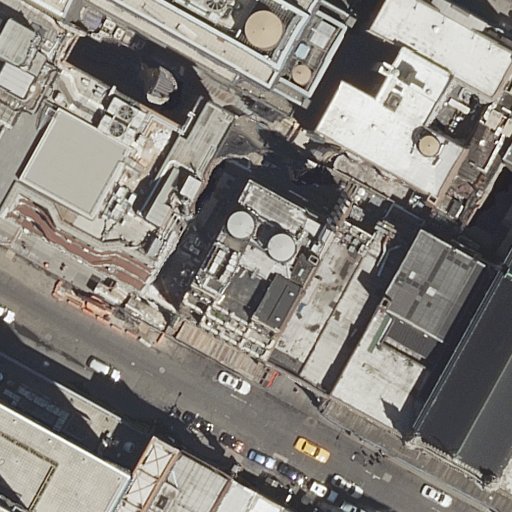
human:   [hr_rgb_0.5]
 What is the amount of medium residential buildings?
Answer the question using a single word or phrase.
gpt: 7

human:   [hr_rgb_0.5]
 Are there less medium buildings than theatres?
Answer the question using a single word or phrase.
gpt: no

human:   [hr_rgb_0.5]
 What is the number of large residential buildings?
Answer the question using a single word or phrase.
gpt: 3

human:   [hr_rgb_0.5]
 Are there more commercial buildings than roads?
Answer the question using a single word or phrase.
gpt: no

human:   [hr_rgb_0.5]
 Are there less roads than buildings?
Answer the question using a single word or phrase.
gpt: yes

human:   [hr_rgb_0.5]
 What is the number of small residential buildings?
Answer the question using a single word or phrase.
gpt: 3

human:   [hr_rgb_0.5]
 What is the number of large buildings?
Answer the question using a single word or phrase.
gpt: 4

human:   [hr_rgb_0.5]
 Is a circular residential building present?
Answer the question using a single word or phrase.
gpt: no

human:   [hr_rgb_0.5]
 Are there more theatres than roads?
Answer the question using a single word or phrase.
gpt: no

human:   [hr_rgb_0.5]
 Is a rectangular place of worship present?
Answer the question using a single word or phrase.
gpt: yes

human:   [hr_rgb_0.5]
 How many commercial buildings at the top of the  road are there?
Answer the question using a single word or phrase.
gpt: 0

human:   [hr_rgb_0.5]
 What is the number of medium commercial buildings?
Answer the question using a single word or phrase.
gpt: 0

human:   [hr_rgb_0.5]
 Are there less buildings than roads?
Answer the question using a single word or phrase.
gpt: no

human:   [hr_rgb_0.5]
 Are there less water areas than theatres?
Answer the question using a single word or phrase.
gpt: yes

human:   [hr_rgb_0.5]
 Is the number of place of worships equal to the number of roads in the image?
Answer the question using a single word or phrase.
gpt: yes

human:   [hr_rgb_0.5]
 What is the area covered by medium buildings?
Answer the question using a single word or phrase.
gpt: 1979m2

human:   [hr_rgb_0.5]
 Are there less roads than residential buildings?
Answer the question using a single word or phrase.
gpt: yes

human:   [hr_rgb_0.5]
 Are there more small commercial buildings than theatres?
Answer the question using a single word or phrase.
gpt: no

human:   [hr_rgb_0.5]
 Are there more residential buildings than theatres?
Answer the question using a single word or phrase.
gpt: yes

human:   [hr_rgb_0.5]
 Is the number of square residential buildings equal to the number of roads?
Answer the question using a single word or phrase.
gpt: no

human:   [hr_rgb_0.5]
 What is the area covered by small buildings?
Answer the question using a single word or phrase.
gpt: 120m2

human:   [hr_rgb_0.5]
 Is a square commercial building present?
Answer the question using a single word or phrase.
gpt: no

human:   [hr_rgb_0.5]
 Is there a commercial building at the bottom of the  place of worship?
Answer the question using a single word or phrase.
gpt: no

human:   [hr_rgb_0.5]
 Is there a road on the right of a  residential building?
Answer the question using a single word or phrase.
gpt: yes

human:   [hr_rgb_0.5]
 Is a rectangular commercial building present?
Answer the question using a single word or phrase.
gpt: no

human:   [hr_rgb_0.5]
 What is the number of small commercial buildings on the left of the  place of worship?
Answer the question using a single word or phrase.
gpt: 0

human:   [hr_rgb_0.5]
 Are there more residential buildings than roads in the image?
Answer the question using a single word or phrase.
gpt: yes

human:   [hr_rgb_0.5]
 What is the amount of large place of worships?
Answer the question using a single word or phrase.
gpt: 0

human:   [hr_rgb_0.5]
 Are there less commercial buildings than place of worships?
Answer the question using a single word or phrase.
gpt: yes

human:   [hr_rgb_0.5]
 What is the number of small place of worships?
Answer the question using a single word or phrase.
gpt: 1

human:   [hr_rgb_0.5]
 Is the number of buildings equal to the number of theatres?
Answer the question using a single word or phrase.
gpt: no

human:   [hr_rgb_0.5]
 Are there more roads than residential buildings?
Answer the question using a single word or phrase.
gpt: no

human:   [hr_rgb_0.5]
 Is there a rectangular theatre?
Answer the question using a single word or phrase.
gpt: no

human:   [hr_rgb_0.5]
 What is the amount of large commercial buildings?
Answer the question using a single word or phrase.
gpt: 0

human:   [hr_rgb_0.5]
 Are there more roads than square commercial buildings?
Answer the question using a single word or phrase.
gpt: yes

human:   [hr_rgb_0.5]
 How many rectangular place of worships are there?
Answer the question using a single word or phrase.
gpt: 1